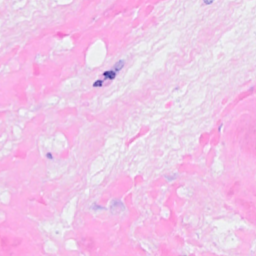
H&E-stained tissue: Breast